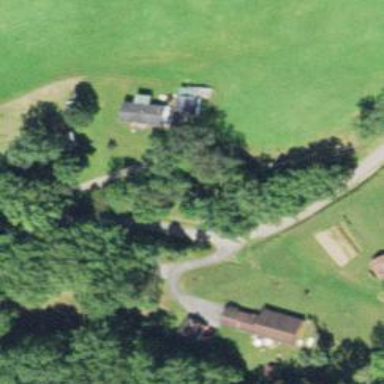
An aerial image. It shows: Driveway.